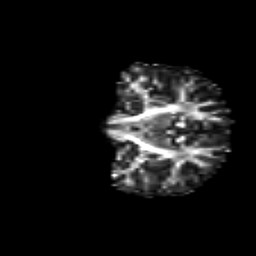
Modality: FA
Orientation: coronal
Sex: female
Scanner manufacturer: siemens
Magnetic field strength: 3 T
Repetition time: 5 s
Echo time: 0.071 s